Question: How can I show the products ( 'description' , 'serial number', 'price' ) purchased by the customer "Peacock cafe bar" in the picture
I show 3 tables

I have try with
'''
select
from ...
where(
select
from ...
as ...
where
""
)
'''
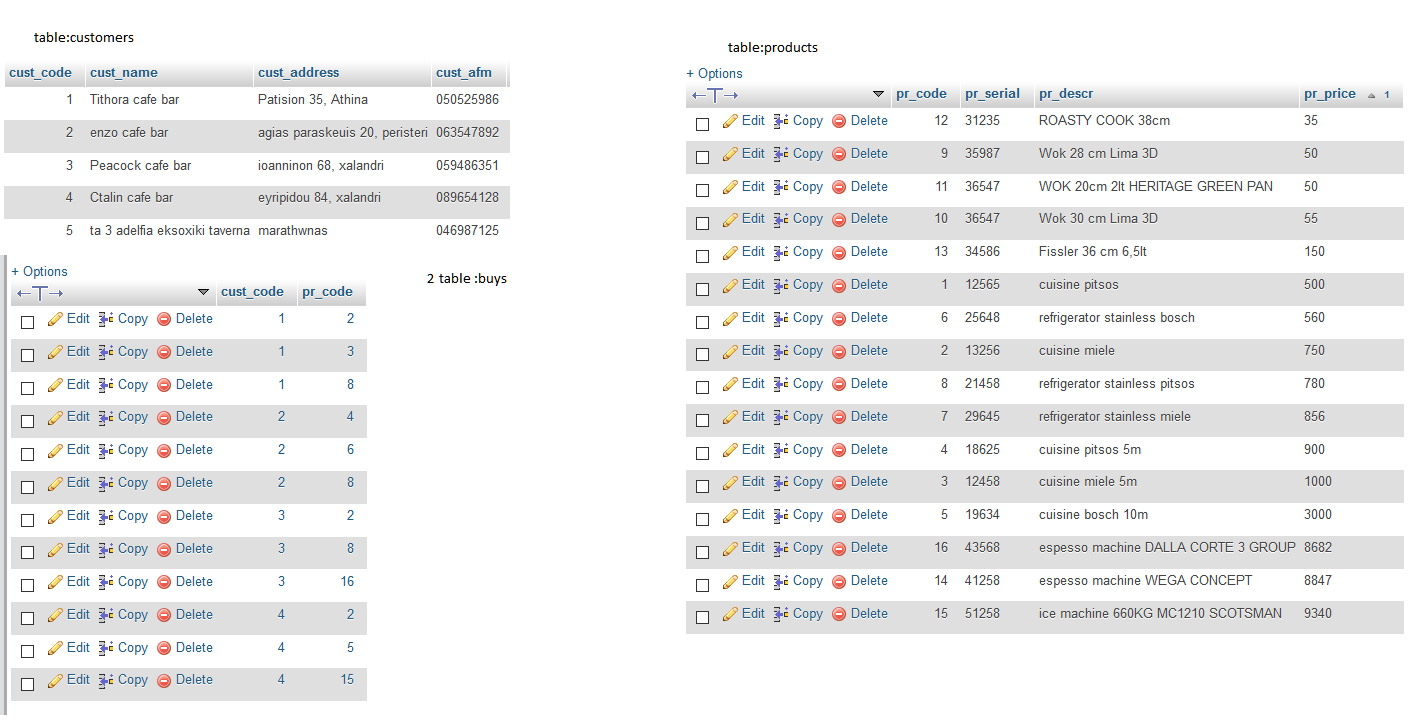
Answer: As I remember you should use joint query on your tables, something like:
'''
select * from ProductsTable as Products
join
(select Buys.ProCode from CustomerTable as Customer
join BuysTable as Buys
on Customer.code = Buys.custcode) as customerbuys
on Products.code = customerbuys.ProCode
'''